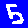
Digit: 5